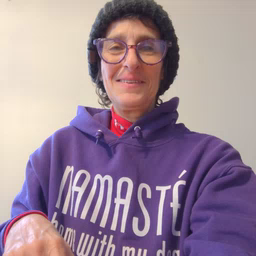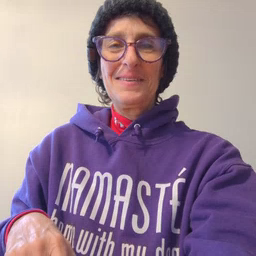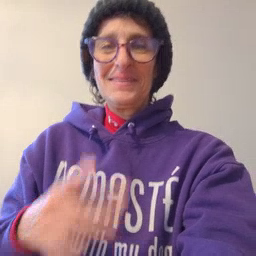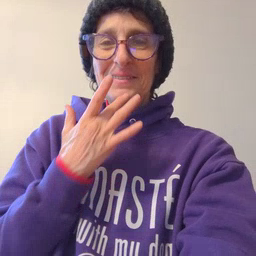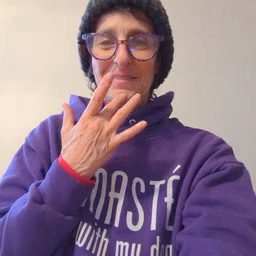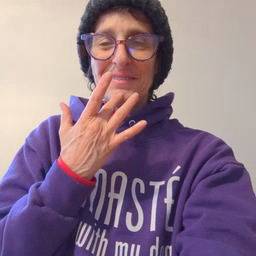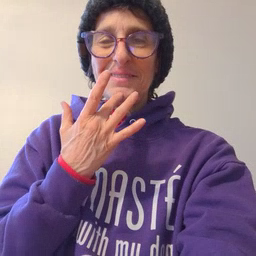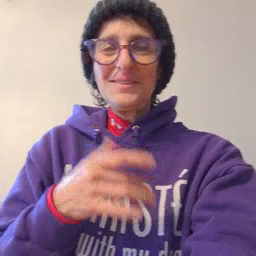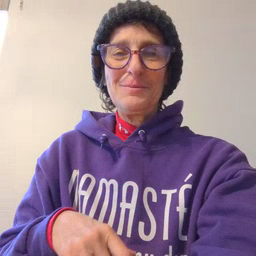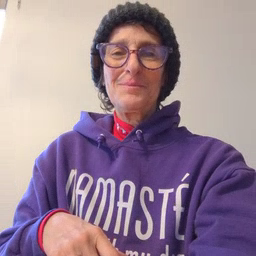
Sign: taste